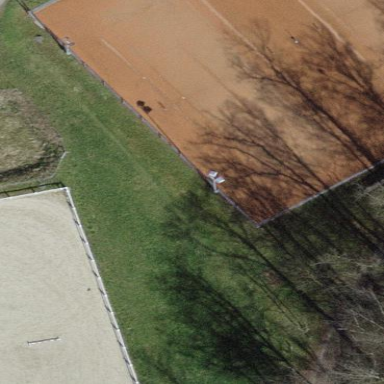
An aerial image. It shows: Tennis court on the leisure land pitch.